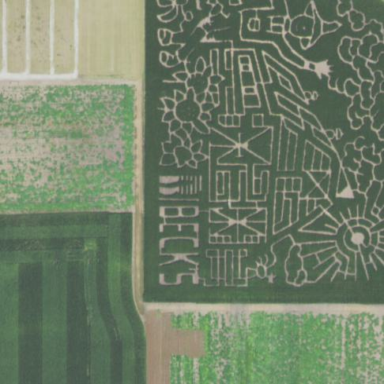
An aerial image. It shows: Corn maze attraction.